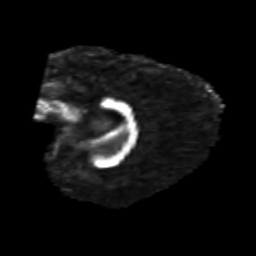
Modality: FA
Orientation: sagittal
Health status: healthy
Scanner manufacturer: philips
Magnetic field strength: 3 T
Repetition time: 6.964 s
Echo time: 0.092 s